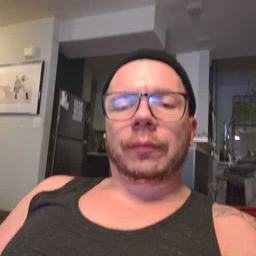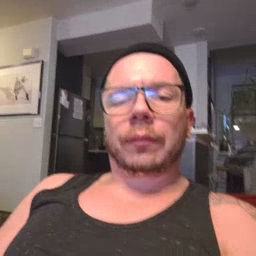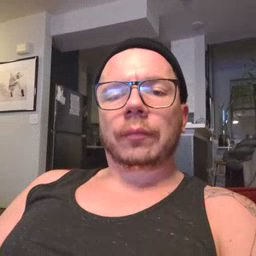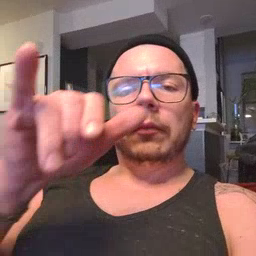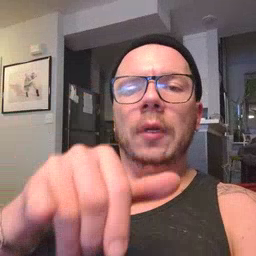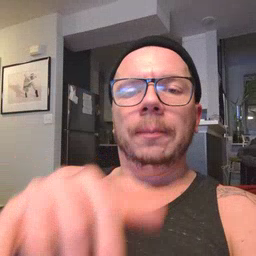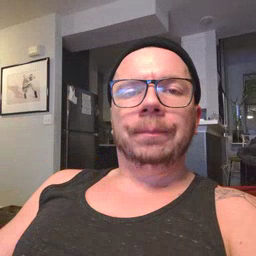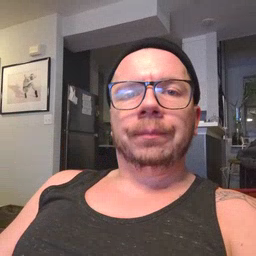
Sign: stay